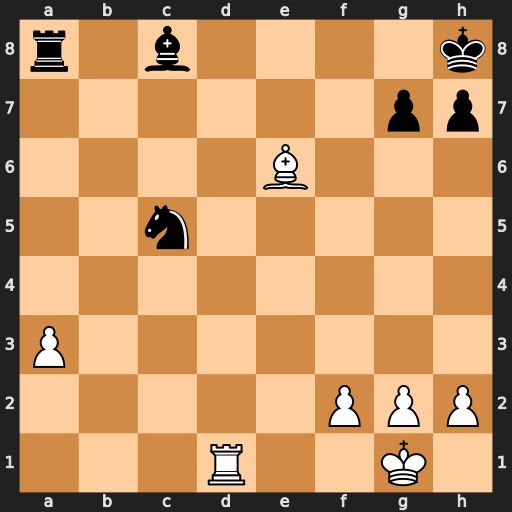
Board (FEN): r1b4k/6pp/4B3/2n5/8/P7/5PPP/3R2K1
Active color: w
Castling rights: -
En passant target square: -
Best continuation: Rd8#